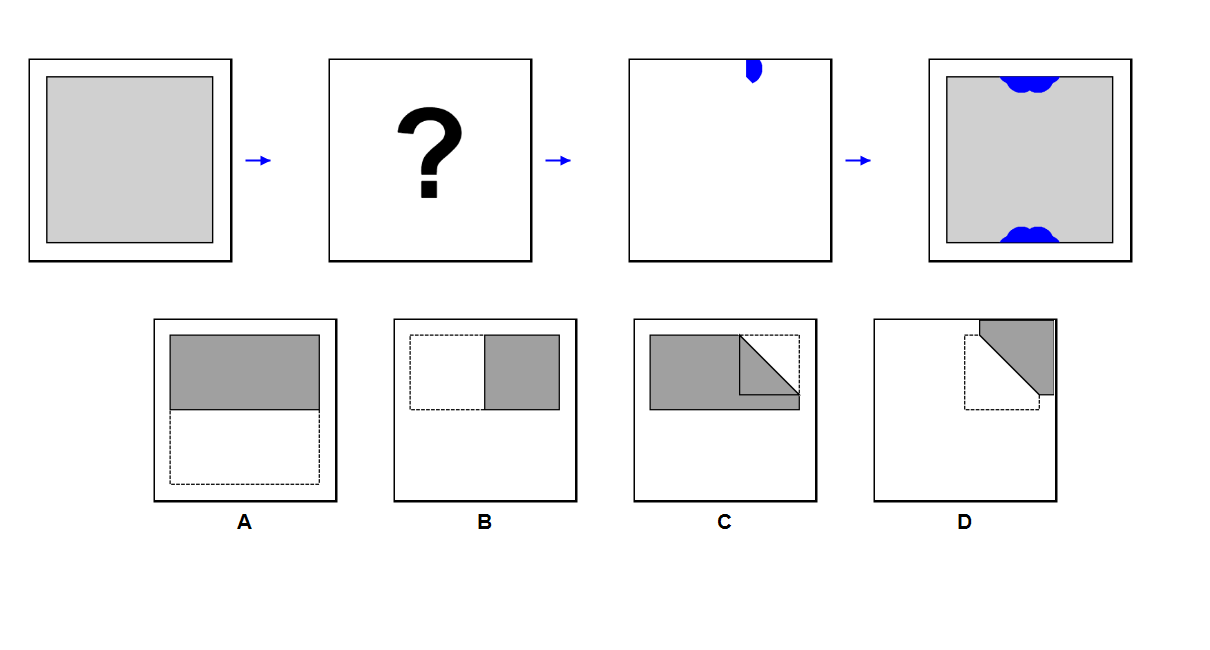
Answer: C